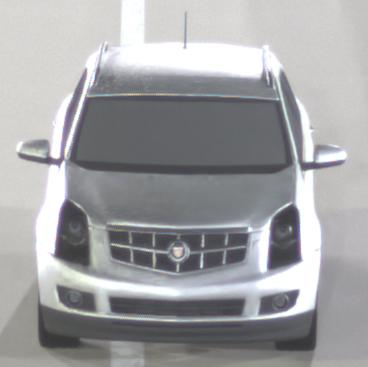
Make: Cadillac
Model: SRX 3.0 V6
Detailed model: SRX (II)
Model produced from: 2010/12
Model produced until: 2012/01
Doors: 5
Color: white
Road condition: dry road
Daytime: night
Contrast: high contrast